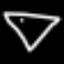
Label: diamond